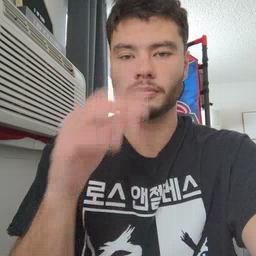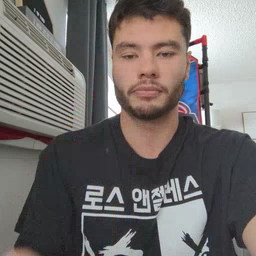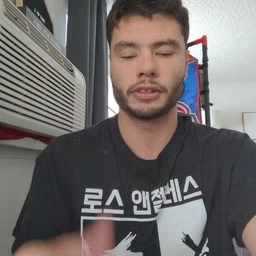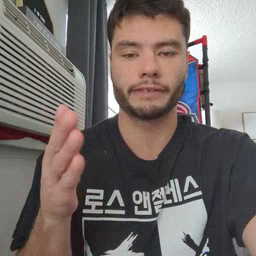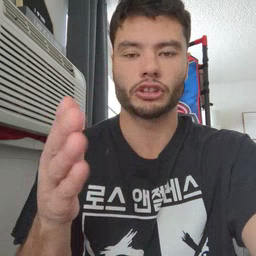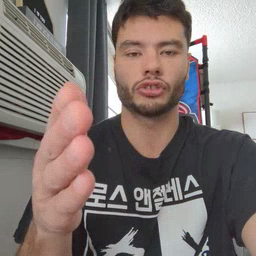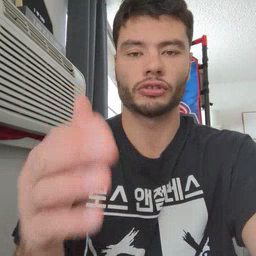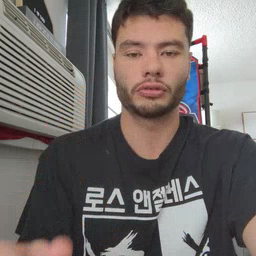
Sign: fish